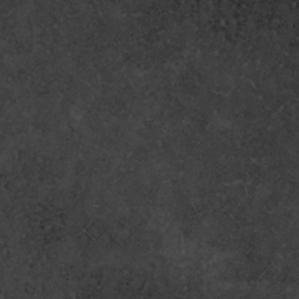
Label: non_frost